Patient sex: M
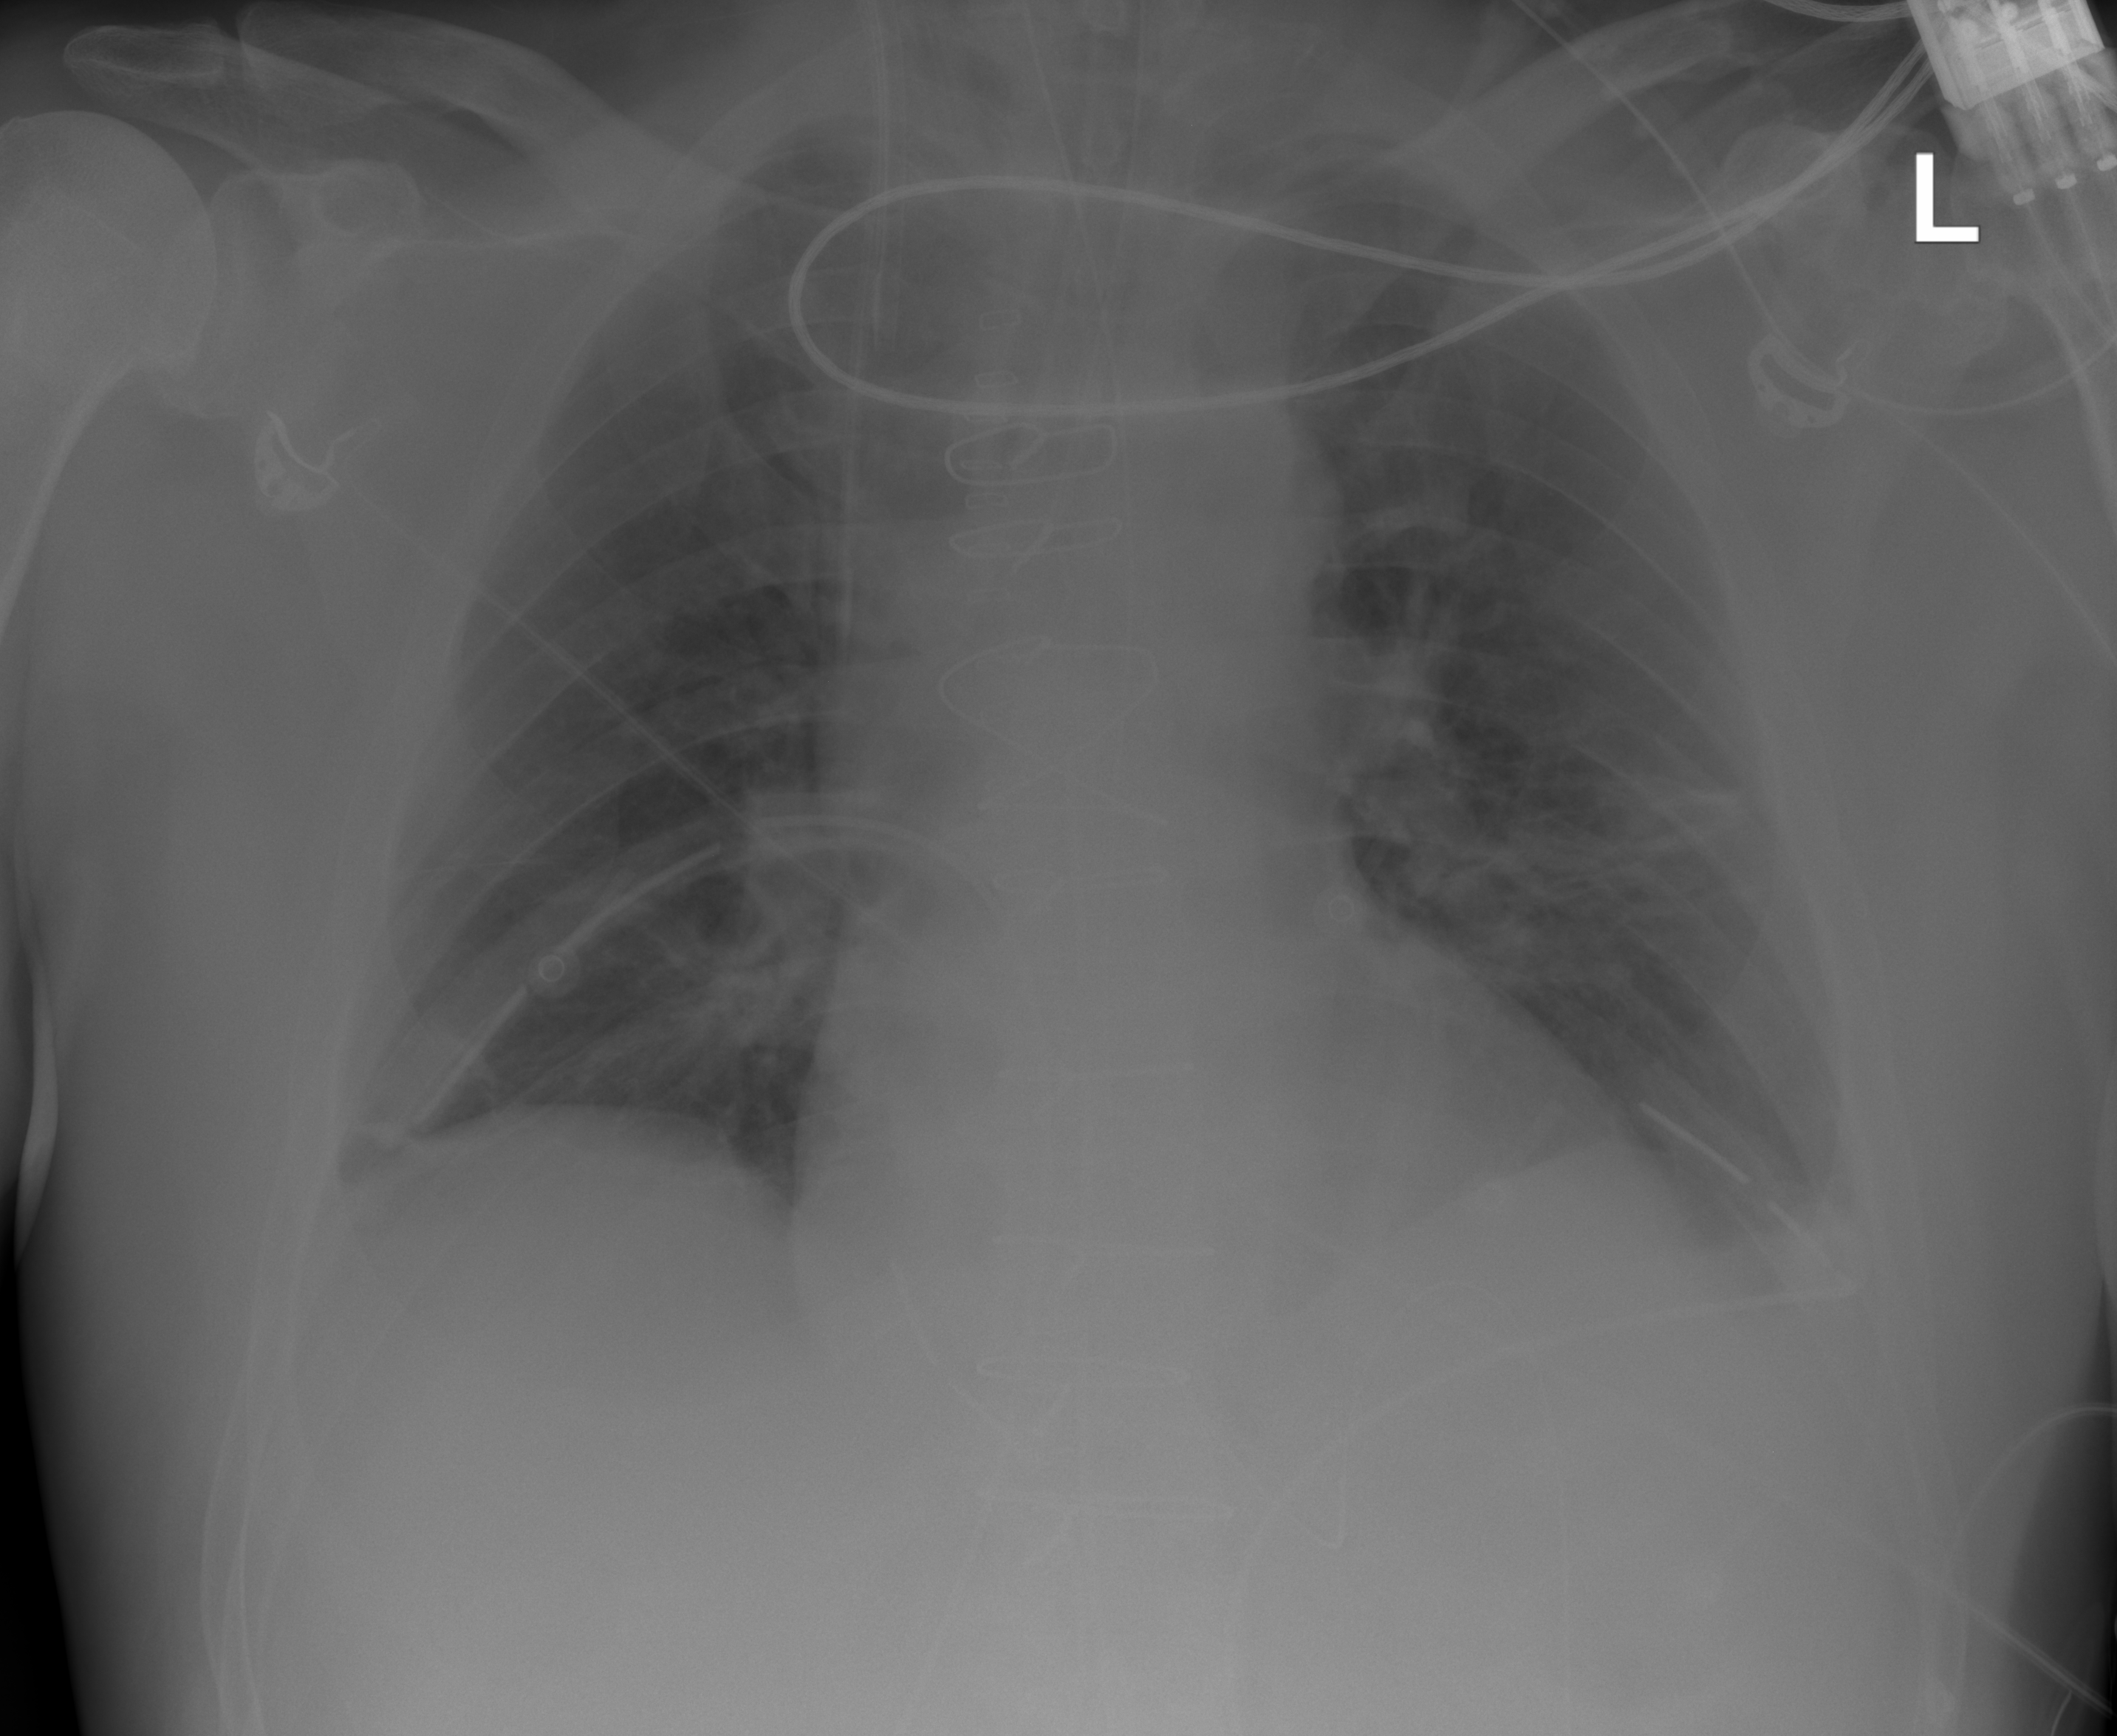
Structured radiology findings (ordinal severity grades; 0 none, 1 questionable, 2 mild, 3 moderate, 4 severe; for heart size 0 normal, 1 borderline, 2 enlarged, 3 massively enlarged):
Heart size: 0
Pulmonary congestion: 2
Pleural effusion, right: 0
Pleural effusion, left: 0
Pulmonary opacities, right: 0
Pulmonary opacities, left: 0
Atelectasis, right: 2
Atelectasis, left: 2